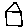
Label: house